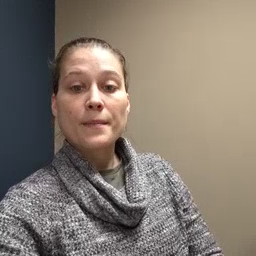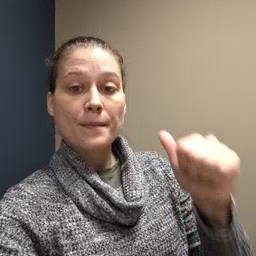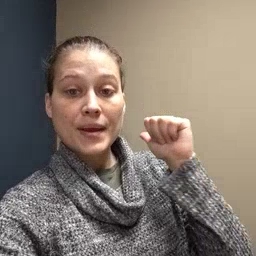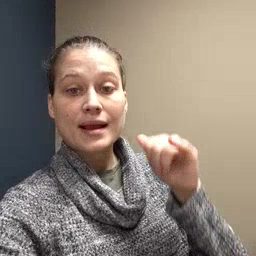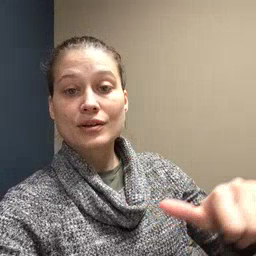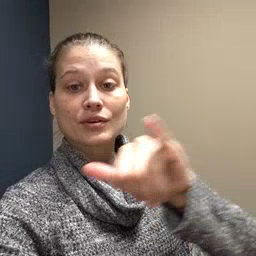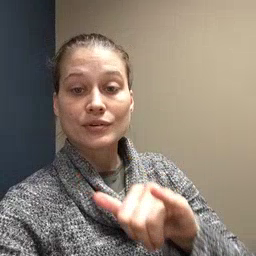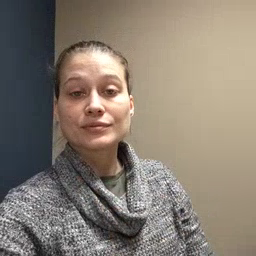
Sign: backyard